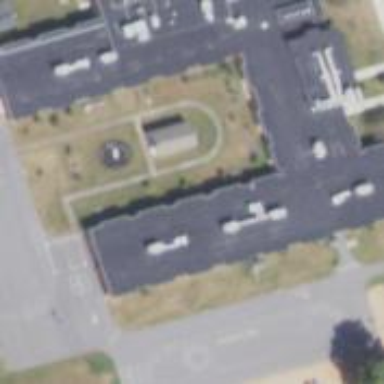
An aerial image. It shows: School building.